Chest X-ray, PA view. Patient: 47 years old, sex M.
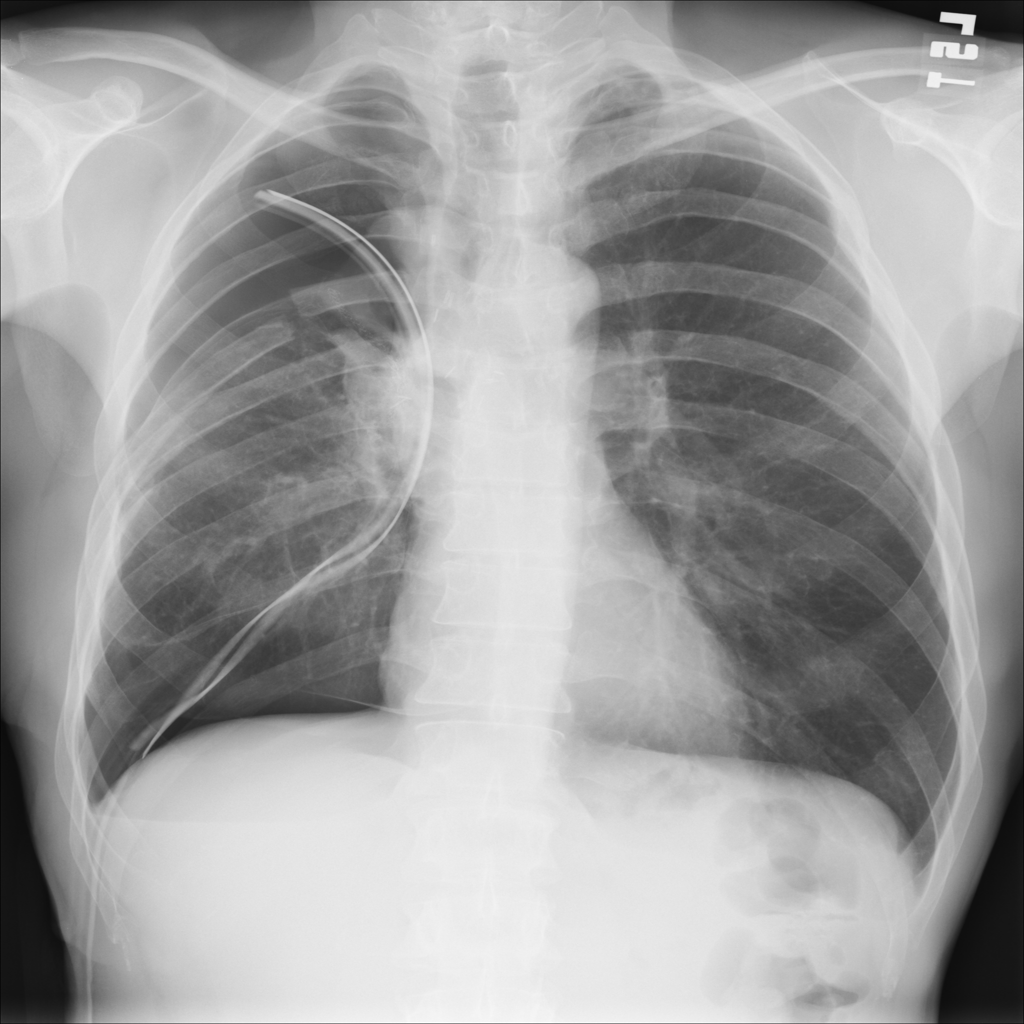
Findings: Pneumothorax